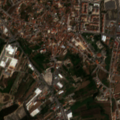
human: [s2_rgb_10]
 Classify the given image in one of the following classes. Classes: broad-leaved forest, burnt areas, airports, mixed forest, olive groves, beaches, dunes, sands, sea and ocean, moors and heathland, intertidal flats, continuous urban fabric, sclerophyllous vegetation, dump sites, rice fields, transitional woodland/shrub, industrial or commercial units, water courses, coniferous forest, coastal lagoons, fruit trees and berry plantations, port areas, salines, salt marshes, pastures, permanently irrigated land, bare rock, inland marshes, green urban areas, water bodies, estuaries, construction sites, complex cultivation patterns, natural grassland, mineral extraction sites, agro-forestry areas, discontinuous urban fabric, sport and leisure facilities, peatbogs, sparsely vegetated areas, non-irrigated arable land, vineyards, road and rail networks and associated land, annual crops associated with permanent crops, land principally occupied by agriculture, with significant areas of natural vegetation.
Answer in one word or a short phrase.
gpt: continuous urban fabric, discontinuous urban fabric, industrial or commercial units, complex cultivation patterns, broad-leaved forest, transitional woodland/shrub